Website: macys
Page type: gifting
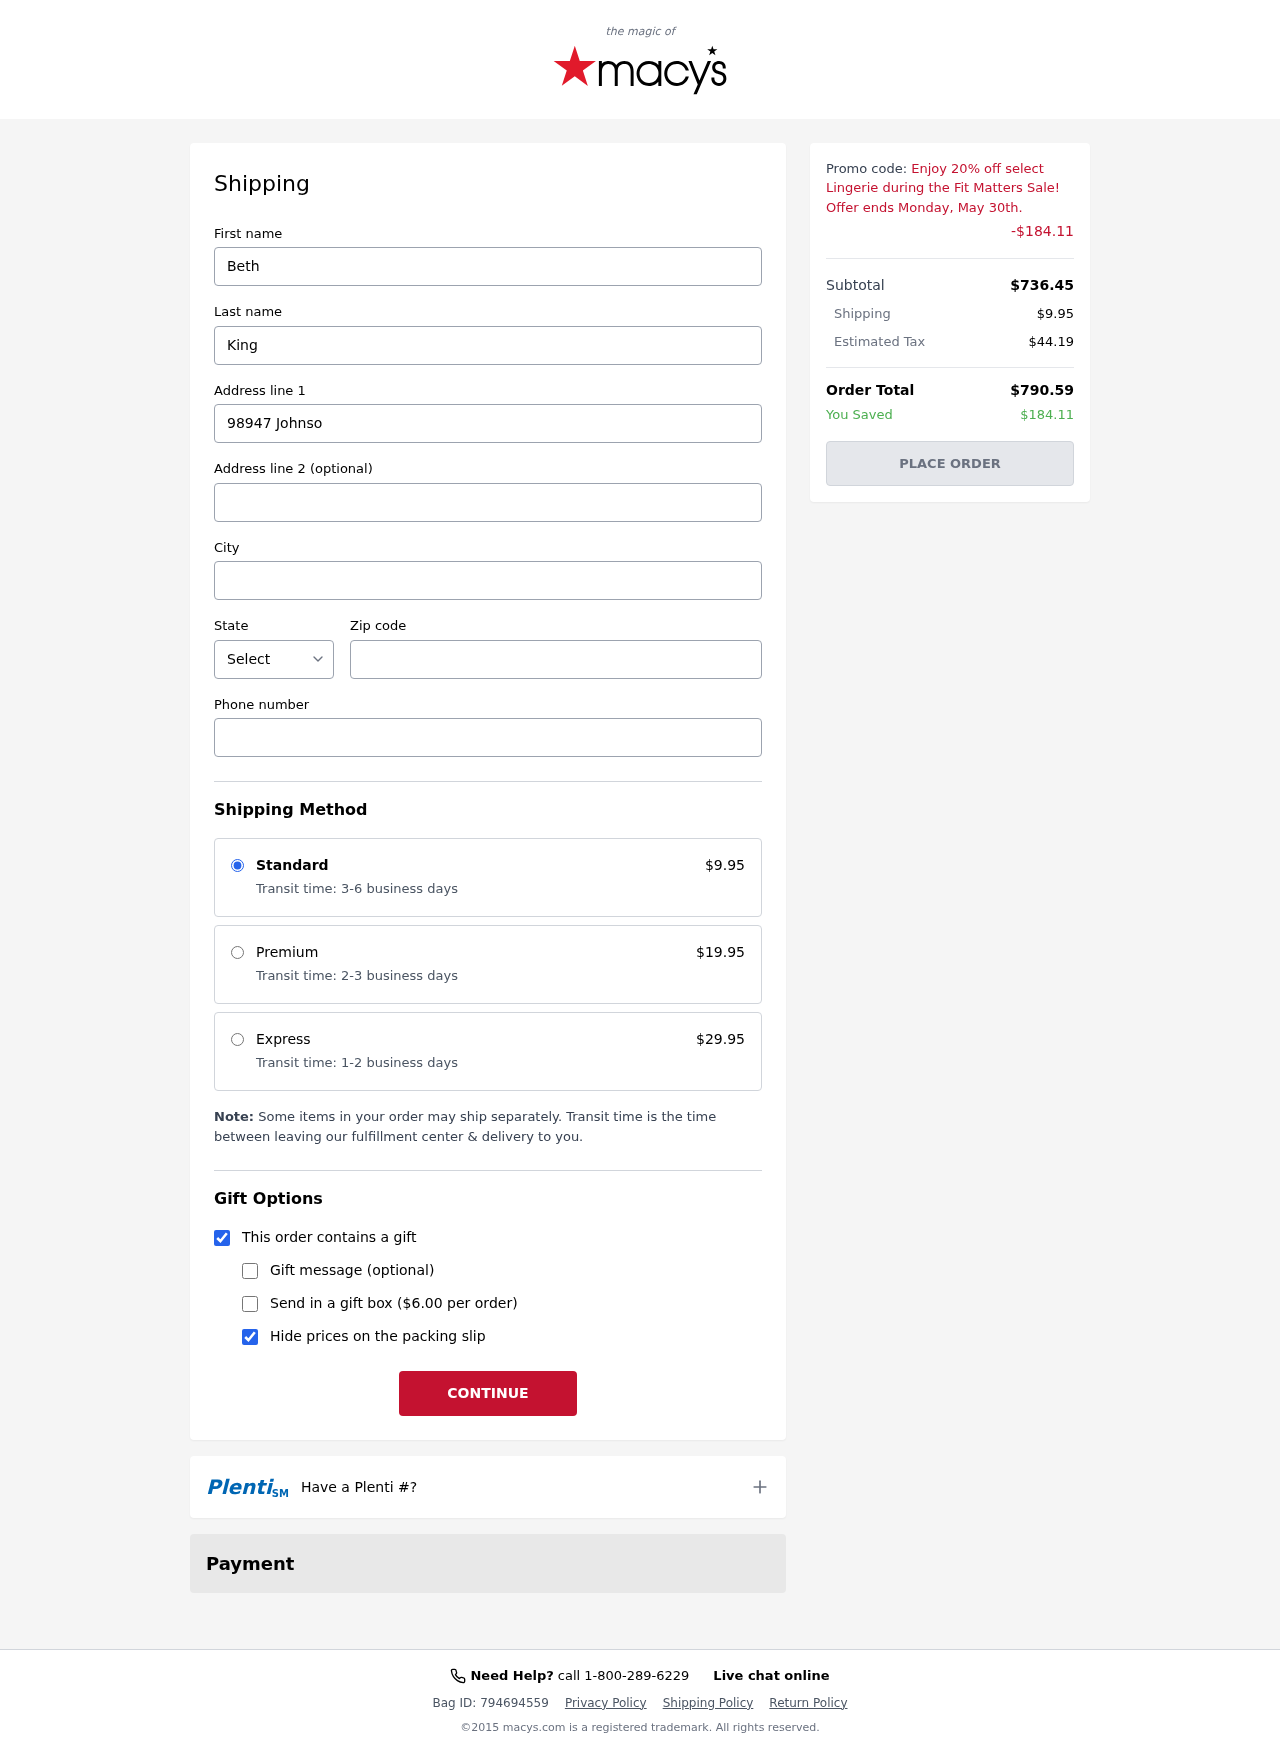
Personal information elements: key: PII_CITY
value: Brucefort
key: PII_FIRSTNAME
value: Beth
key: PII_LASTNAME
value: King
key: PII_PHONE
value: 2369570053
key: PII_POSTCODE
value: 83980
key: PII_STATE_ABBR
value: SC
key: PII_STREET
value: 98947 Johnson Mission
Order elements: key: ORDER_SHIPPING_COST
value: $9.95
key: ORDER_DISCOUNT
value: -$184.11
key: ORDER_SUBTOTAL
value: $736.45
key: ORDER_TAX
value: $44.19
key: ORDER_TOTAL
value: $790.59
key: ORDER_SAVINGS
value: $184.11